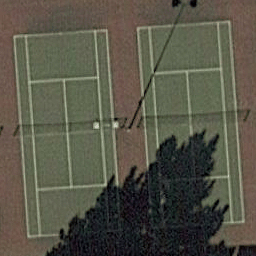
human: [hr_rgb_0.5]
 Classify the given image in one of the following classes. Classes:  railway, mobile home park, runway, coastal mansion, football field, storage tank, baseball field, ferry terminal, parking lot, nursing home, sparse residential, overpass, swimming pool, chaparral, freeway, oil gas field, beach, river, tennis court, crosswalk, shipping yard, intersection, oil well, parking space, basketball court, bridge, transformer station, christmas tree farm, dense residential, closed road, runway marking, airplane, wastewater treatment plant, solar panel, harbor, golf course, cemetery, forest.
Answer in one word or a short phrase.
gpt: tennis court